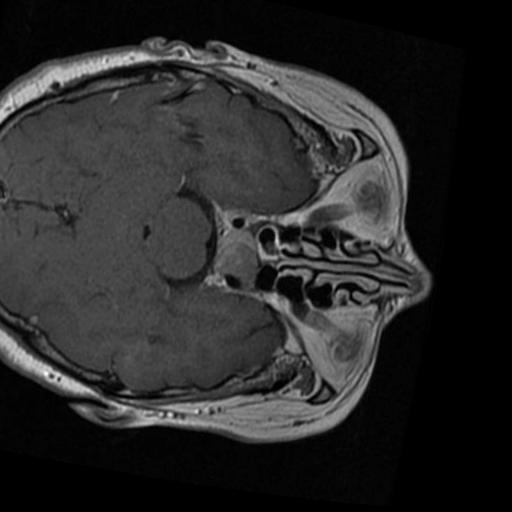
Label: brain_tumor